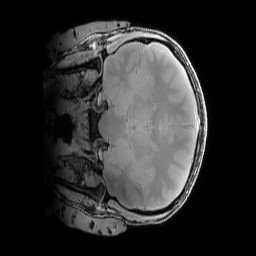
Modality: PDw
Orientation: coronal
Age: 30
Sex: female
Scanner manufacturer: siemens
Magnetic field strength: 6.98 T
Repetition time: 1.38 s
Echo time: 0.00242 s